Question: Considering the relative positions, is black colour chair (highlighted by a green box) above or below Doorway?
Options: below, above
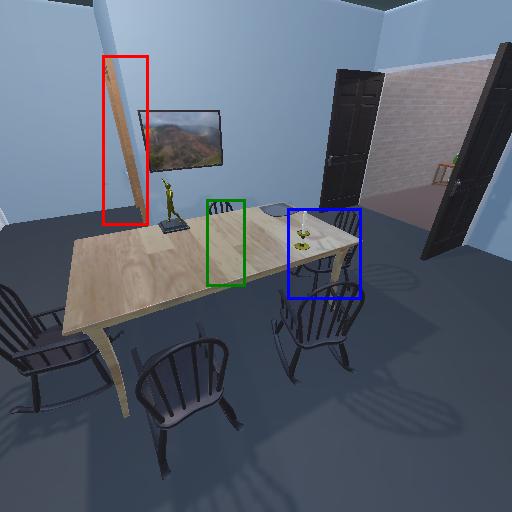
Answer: below